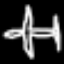
Label: airplane